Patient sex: M
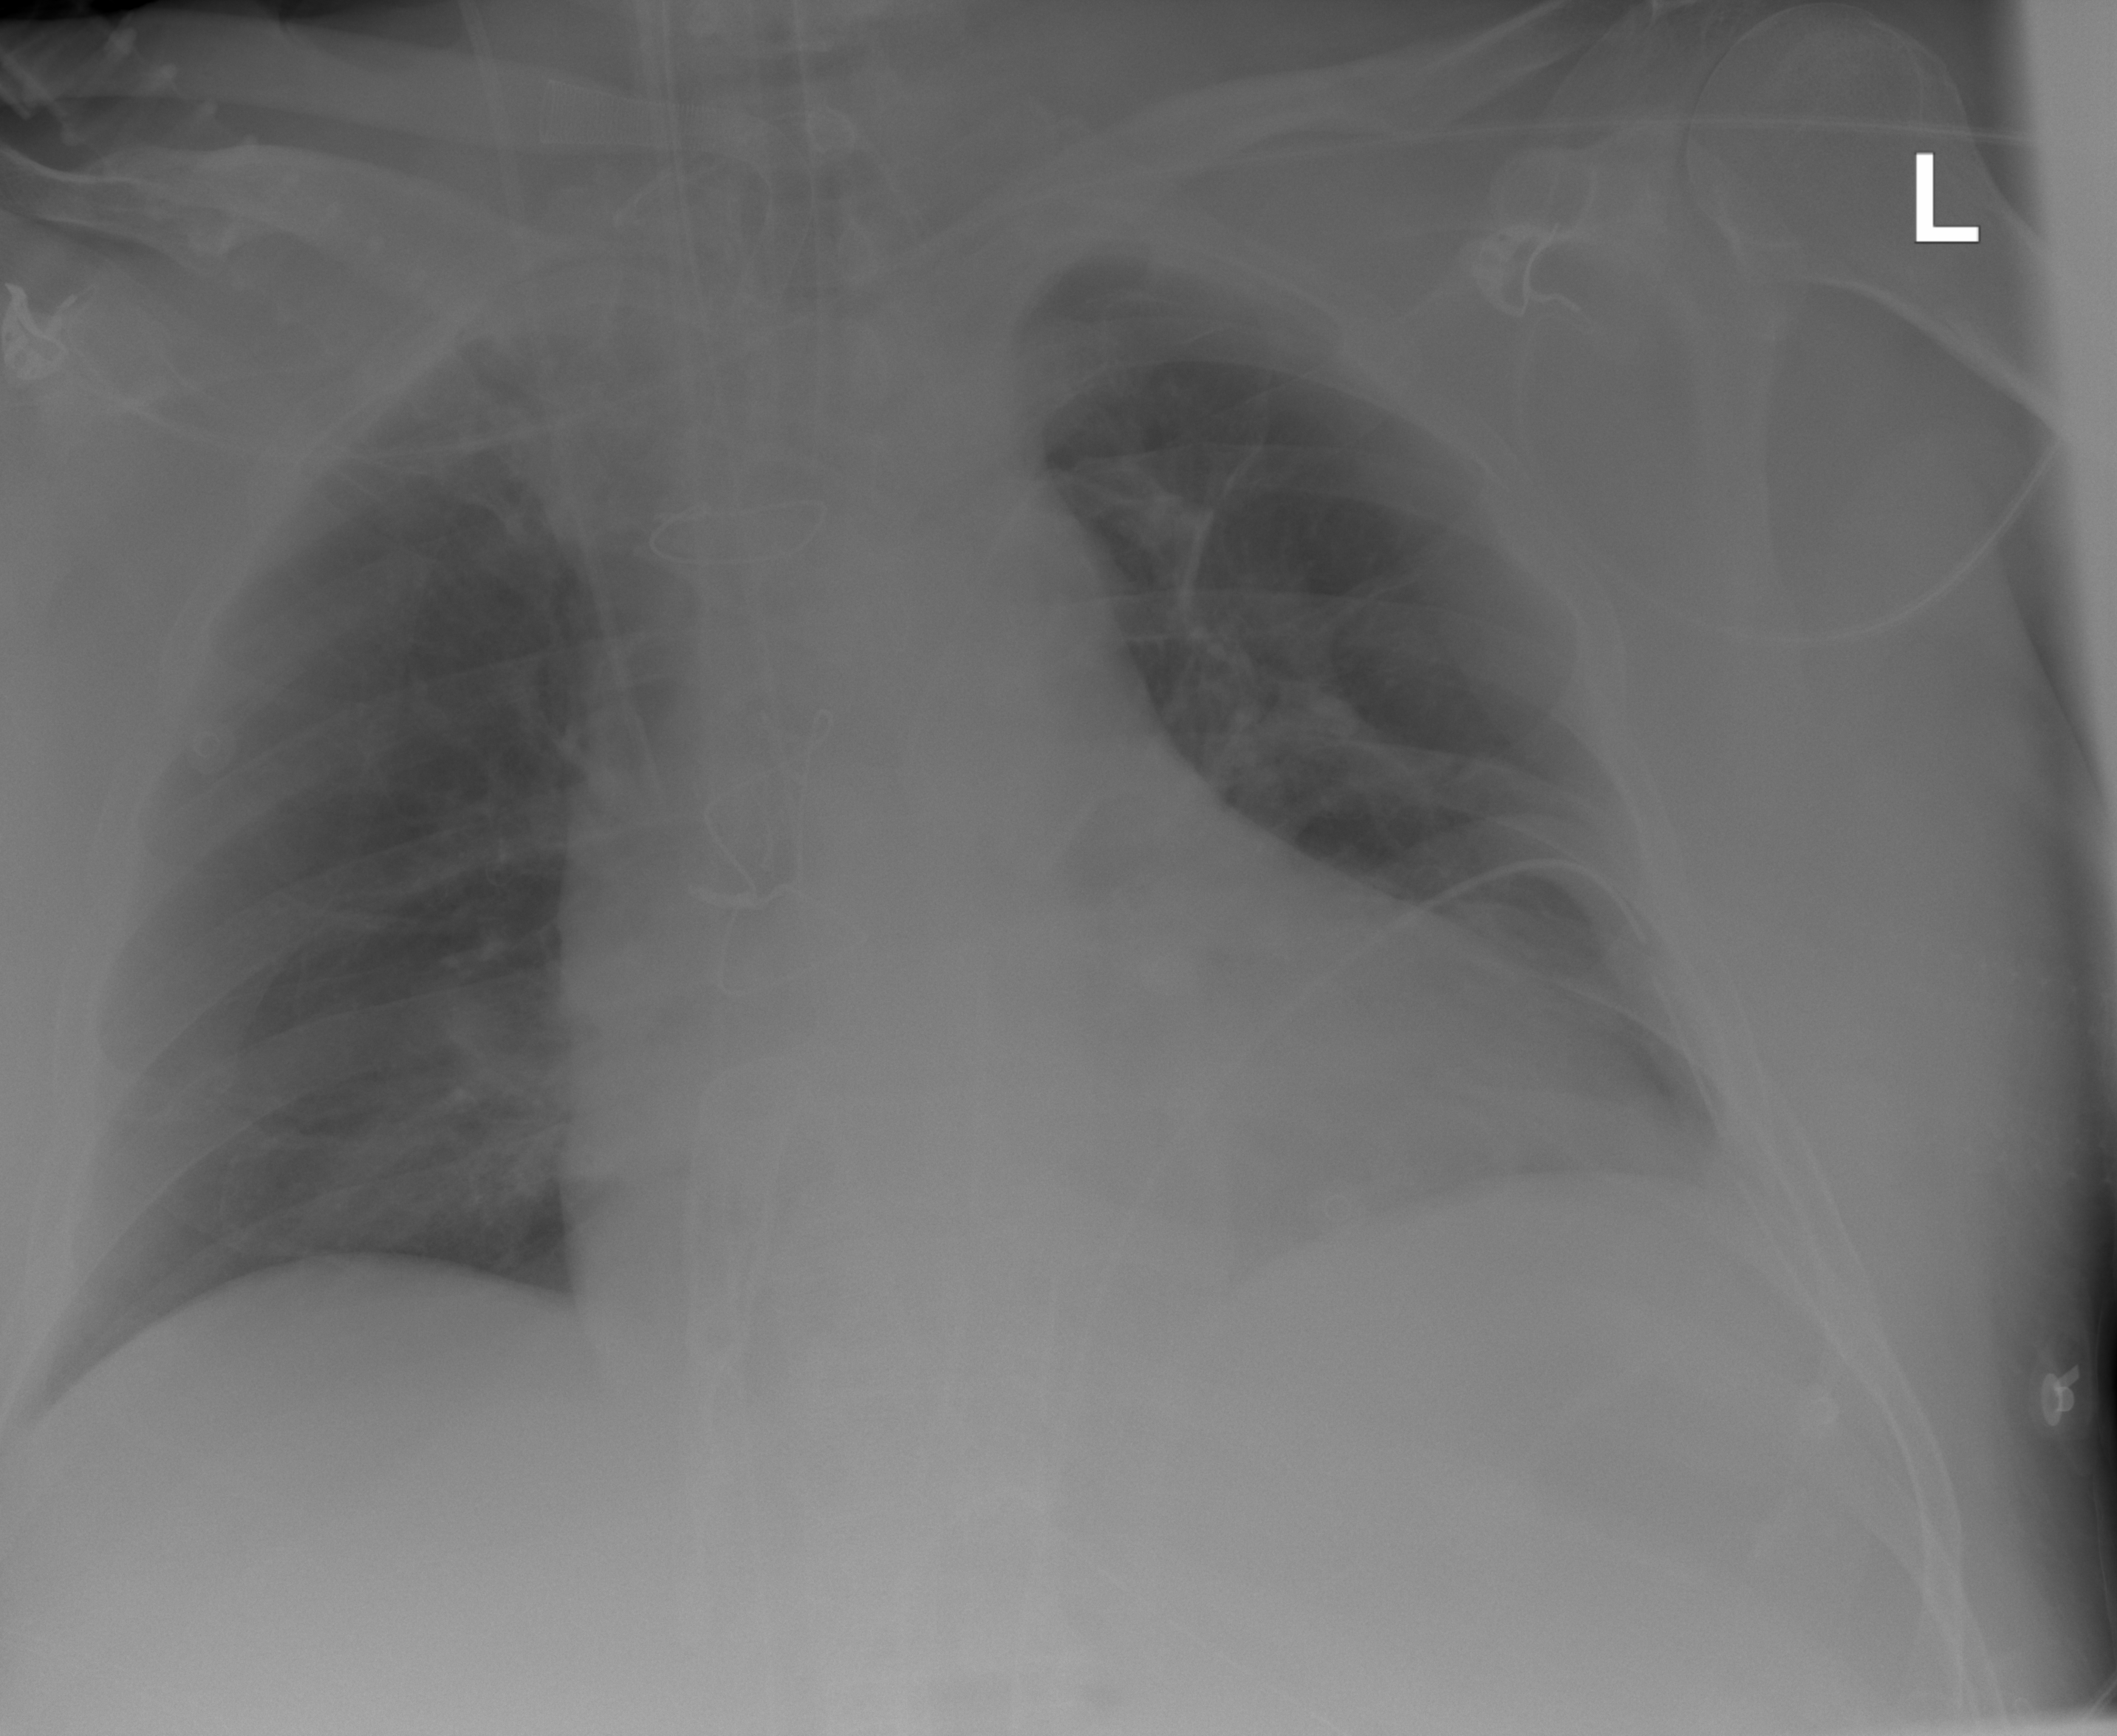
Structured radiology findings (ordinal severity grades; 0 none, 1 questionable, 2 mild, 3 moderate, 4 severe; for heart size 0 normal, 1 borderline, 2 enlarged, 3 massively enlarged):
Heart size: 3
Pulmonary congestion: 2
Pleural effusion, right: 0
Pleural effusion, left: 2
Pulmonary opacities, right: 2
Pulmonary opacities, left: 2
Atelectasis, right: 0
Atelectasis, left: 2